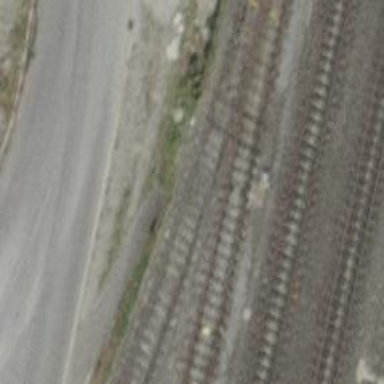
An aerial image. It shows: Railway switch.